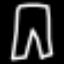
Label: pants